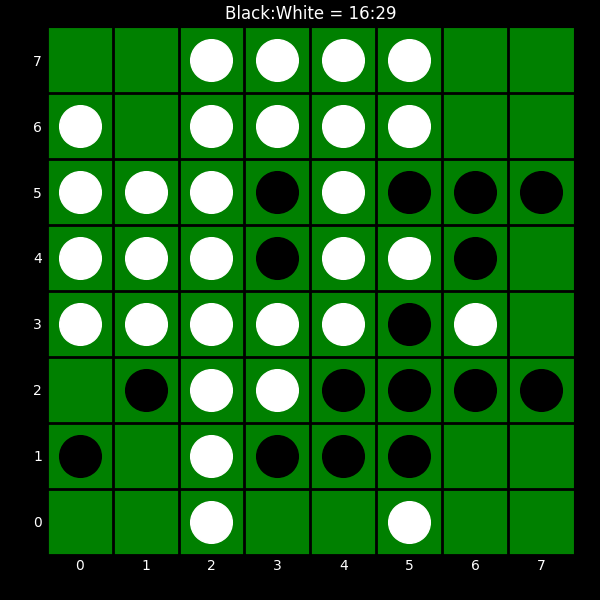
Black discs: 16
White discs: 29